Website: lowes
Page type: customer-info-address
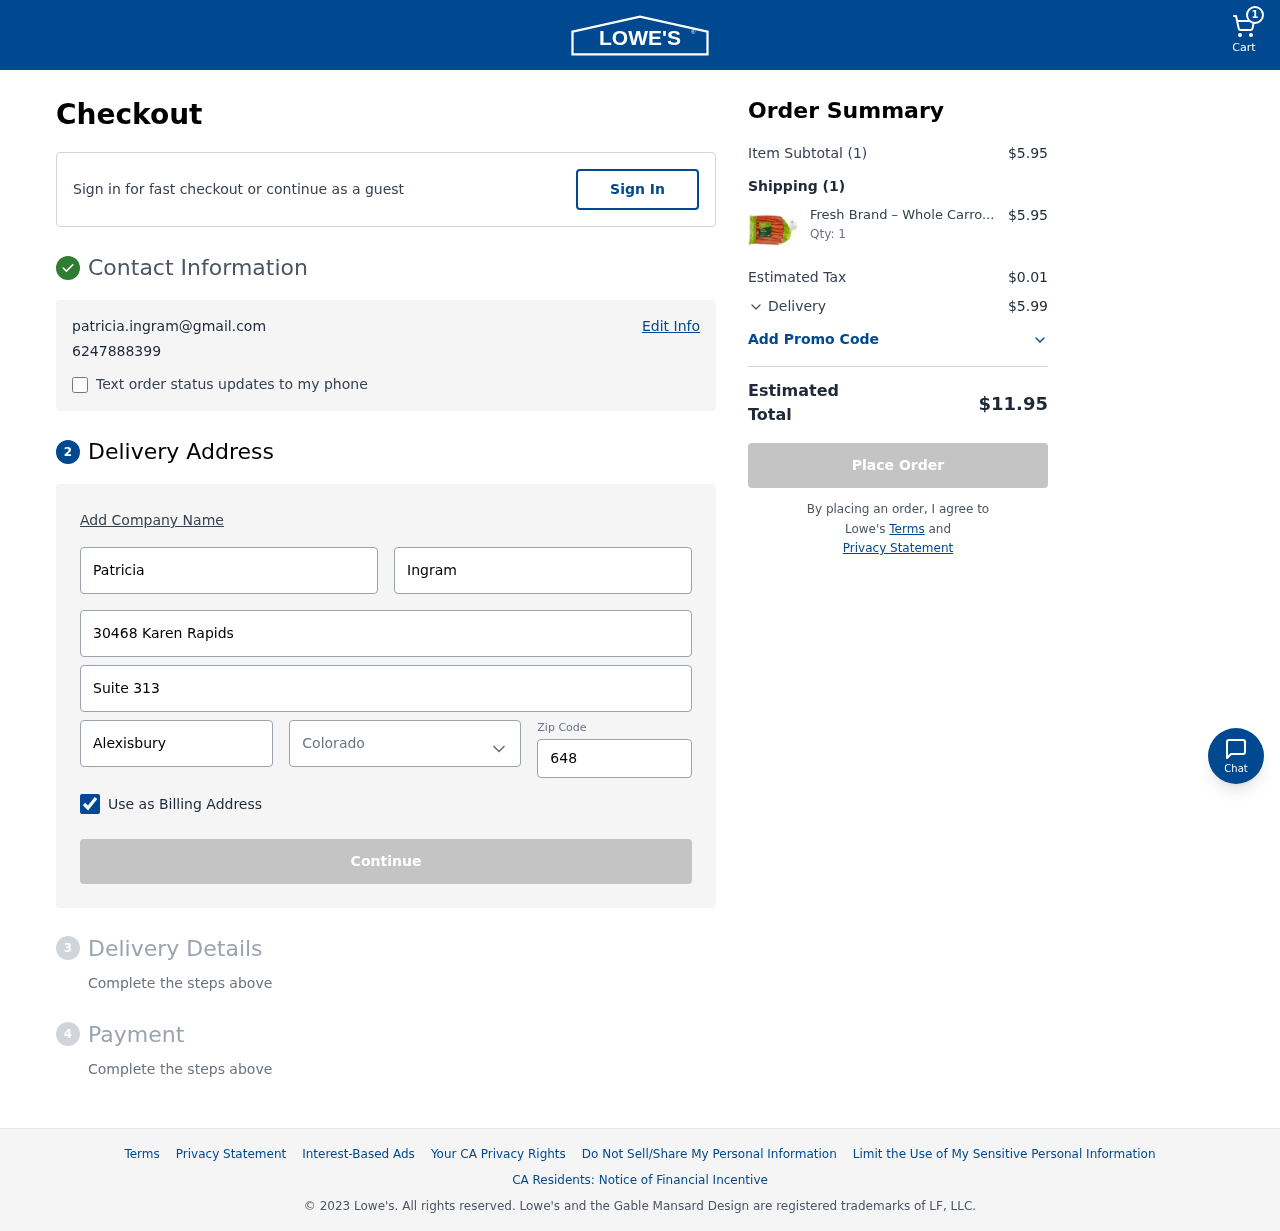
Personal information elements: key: PII_CITY
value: Alexisbury
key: PII_EMAIL
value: patricia.ingram@gmail.com
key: PII_FIRSTNAME
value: Patricia
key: PII_LASTNAME
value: Ingram
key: PII_PHONE
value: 6247888399
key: PII_POSTCODE
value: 64869
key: PII_STATE
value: Colorado
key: PII_STREET
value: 30468 Karen Rapids
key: PII_STREET2
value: Suite 313
Product elements: key: PRODUCT1_NAME
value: Fresh Brand – Whole Carrots, 5 lb
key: PRODUCT1_QUANTITY
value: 1
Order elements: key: ORDER_NUM_ITEMS
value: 1
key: ORDER_SUBTOTAL
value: $5.95
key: ORDER_NUM_ITEMS2
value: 1
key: ORDER_SUBTOTAL2
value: $5.95
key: ORDER_TAX
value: $0.01
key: ORDER_SHIPPING_COST
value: $5.99
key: ORDER_TOTAL
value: $11.95